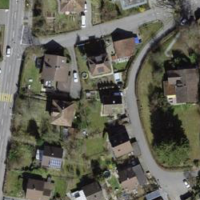
EUNIS habitat code: 54
Species observed at this site:
Symphoricarpos albus